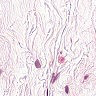
Metastatic tissue present: no